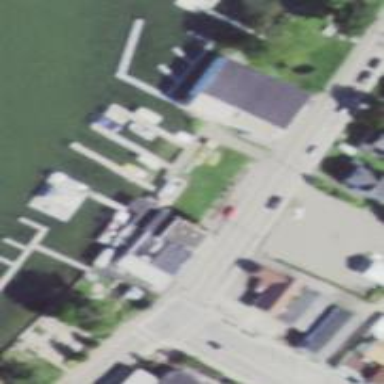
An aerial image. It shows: Commercial mooring pier.